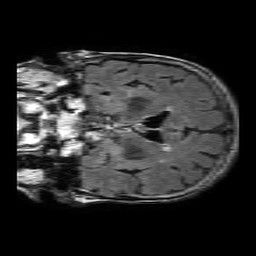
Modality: FLAIR
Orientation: coronal
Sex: female
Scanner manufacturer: philips
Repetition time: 11 s
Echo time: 0.125 s